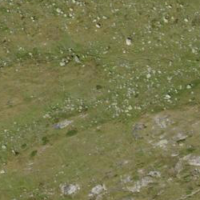
EUNIS habitat code: 26
Species observed at this site:
Arnica montana